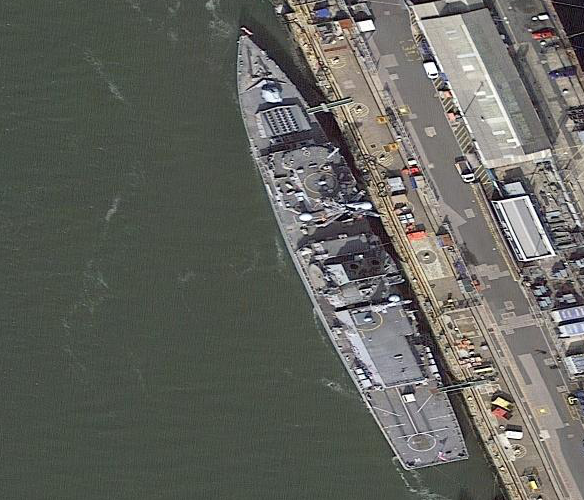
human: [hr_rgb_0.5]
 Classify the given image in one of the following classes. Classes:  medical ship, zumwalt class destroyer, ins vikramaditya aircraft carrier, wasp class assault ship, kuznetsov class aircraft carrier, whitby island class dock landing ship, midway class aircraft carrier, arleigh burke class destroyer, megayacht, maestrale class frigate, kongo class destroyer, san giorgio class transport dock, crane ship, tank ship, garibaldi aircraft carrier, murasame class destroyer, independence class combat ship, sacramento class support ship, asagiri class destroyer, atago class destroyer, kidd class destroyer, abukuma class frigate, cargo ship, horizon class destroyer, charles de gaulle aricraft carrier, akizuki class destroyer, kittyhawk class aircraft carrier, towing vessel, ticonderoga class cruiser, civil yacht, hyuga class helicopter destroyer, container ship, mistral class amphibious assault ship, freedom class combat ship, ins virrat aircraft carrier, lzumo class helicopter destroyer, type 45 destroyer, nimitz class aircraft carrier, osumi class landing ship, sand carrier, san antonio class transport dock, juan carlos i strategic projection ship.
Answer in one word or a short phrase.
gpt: Type 45 destroyer